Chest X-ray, PA view. Patient: 80 years old, sex F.
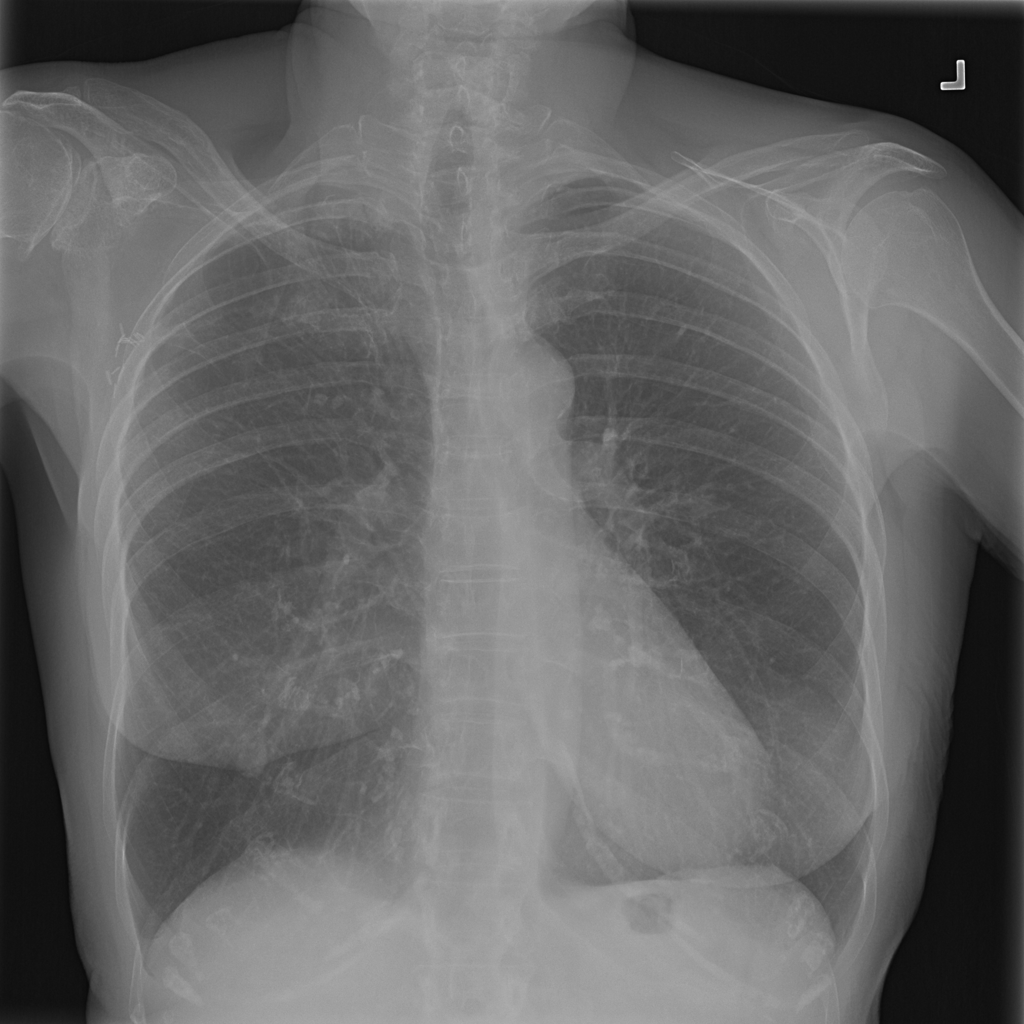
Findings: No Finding